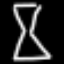
Label: hourglass